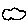
Label: cloud